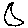
Label: moon